Question: I am using this package <URL> and what I want to do is:
super-admin, admin, members have the same login and after logged in it redirect to different routes.
The super-admin and admin have the same redirect. So I put this code.
'''
//app\Http\Controllers\Auth\LoginController.php
protected function authenticated(Request $request, $user)
{
if ( $user->hasAnyRole(['super-admin', 'admin']) ) {// do your margic here
return redirect()->route('admin.dashboard');
}
return redirect('/home');
}
'''
and then this is my routes
//routes/web.php
'''
Auth::routes();
Route::group(['middleware' => ['role:member']], function () {
Route::get('/', 'HomeController@index')->name('home');
});
Route::group(['middleware' => ['role:super-admin|admin'], 'prefix' => 'admin'], function () {
Route::get('/', 'Admin\HomeController@dashboard')->name('admin.dashboard');
});
'''
After login, what I want to do is when a / visit the 'site.com/*' it should redirect to 'site.com/admin/' cause he is not authorize cause he is not a and also when a visit the 'site.com/admin/*', he redirect to 'site.com/' cause he is not , the rest will go to login page when not authenticated.
It displays like this,

It should redirect based on their role homepage instead display 403 error.
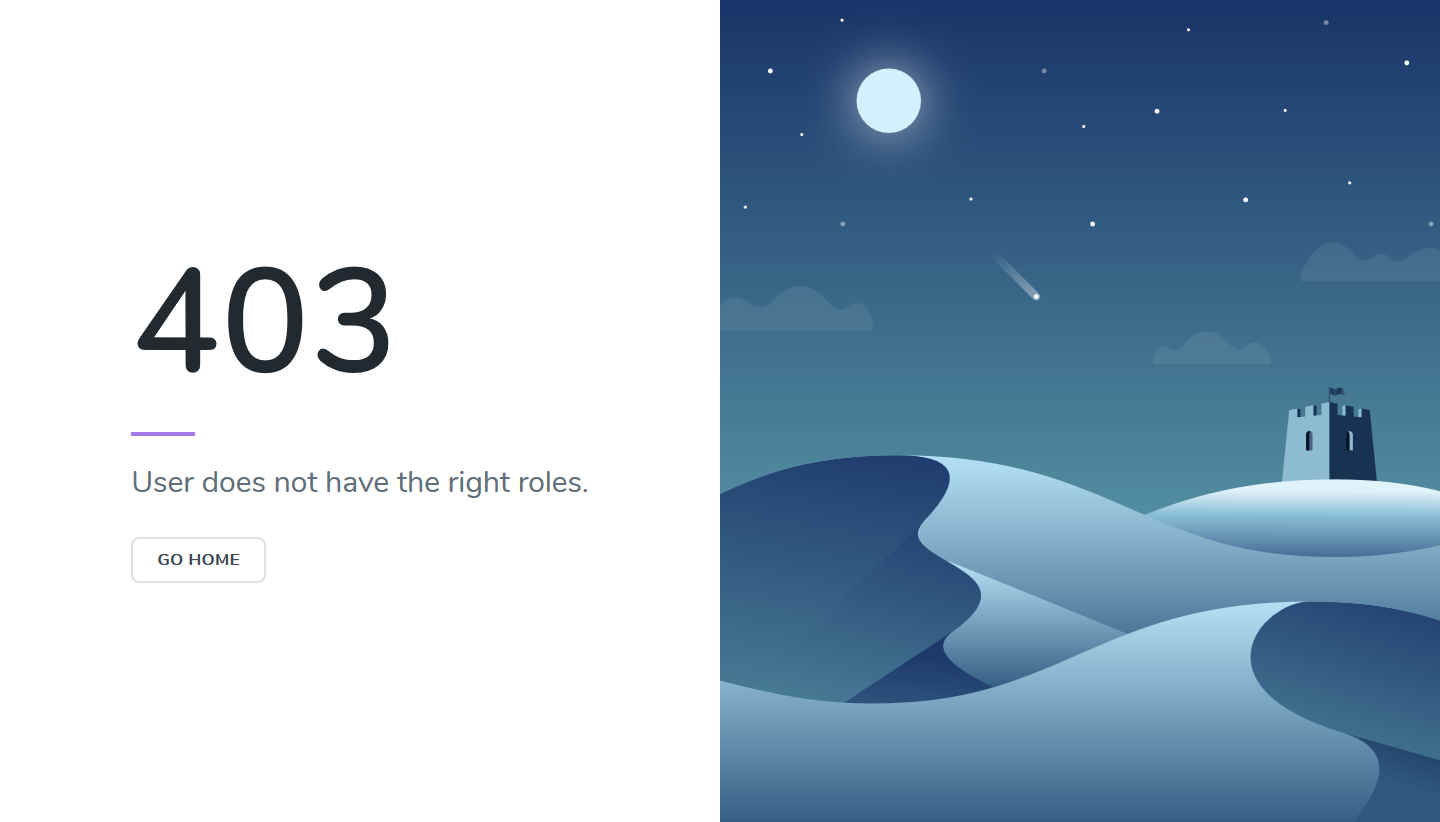
Answer: Well, <URL>, there's no redirection logic involved. It is just checking if it has the correct permissions and throwing an unauthorized exception if the user does not.
You would need to write your own custom middleware, where you will check whether the user has the appropriate roles and to redirect to the appropriate url. A very simplistic example would be something like this (in the case of an admin).
'''
<?php
namespace App\Http\Middleware;
use Closure;
use Illuminate\Support\Facades\Auth;
class CheckIfAdmin
{
/**
* Handle an incoming request.
*
* @param \Illuminate\Http\Request $request
* @param \Closure $next
* @param string|null $guard
* @return mixed
*/
public function handle($request, Closure $next, $guard = null)
{
if ( $user->hasAnyRole(['super-admin', 'admin']) ) {
return $next($request);
}
return redirect('/');
}
}
'''
You would then attach this middleware instead of the other one.